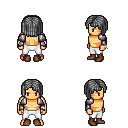
a pixel art fantasy rpg character, male body template, human, tanned skin, steel arm armor, white pants, gray pageboy hairstyle, bracelets, brown shoes, four views (front, back, left, right), 2x2 character sprite sheet, small pixel art, hard edges, no anti-aliasing